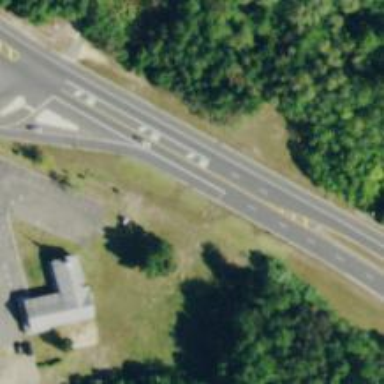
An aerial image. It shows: Asphalt road classified as trunk highway.